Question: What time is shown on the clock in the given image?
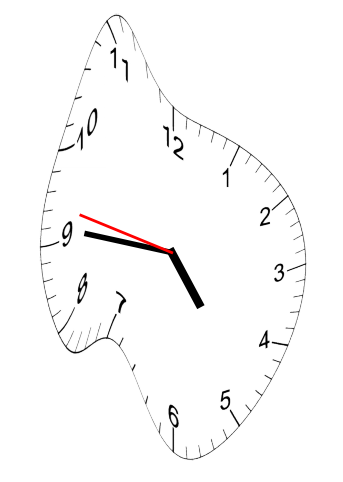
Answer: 04:45:47